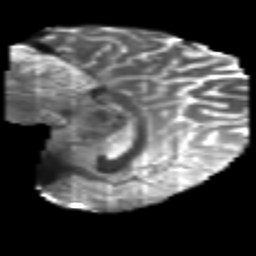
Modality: T2w
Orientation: sagittal
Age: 33
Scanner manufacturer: philips
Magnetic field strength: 3 T
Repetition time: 8.6 s
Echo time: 0.127 s